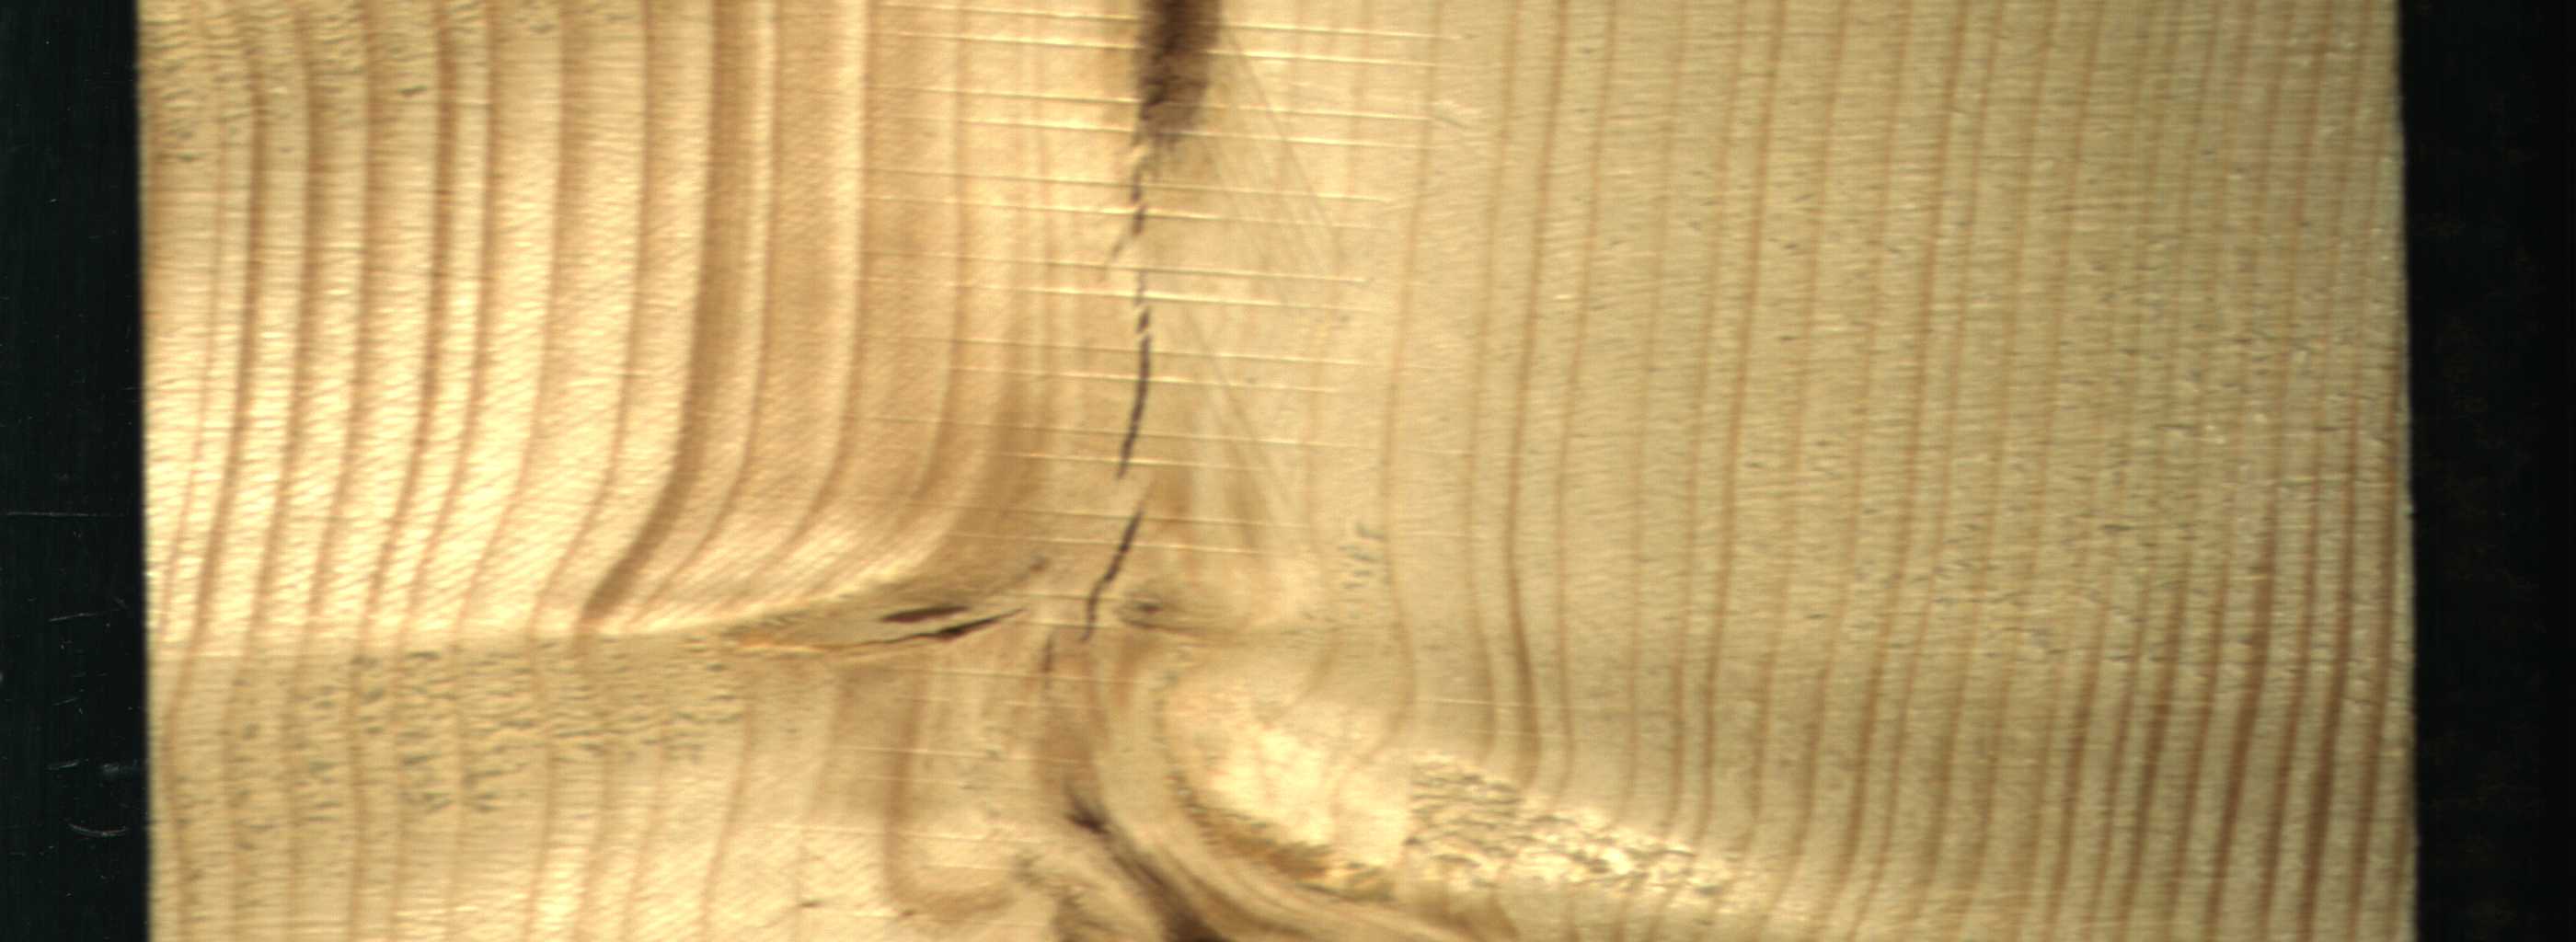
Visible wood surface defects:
Marrow
Marrow
Crack
Crack
Crack
Crack
Live_Knot
Live_Knot